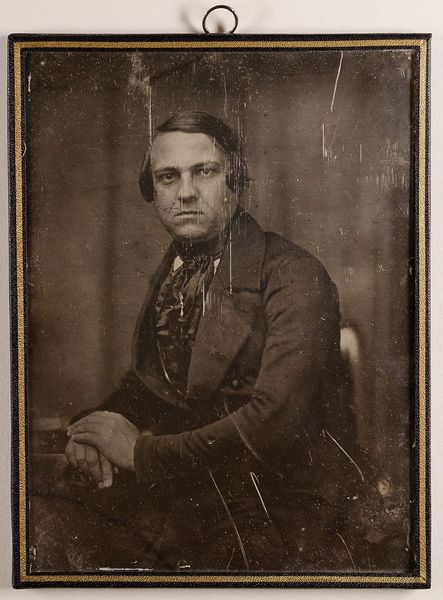
Titel: Adolph Schoder, Mitglied der Nationalversammlung in Frankfurt a. M.
Künstler: Hermann Biow
Standort: Hamburg
Institution: Museum für Kunst und Gewerbe Hamburg
Schlagwörter: mann, gesten, portrait, figur, person, foto, fotografie, photographie, politiker, photo, staatsmann, lichtbild, daguerreotypie, historische, bildwerke, abgeordneter, angewandte und bildende kunst, hessische systematik, porträt, persönlichkeit, armhaltungen, porträtfotografie, porträtphotographie, hüftbild